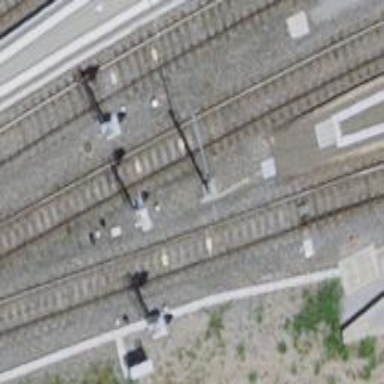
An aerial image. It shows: Railway signal.